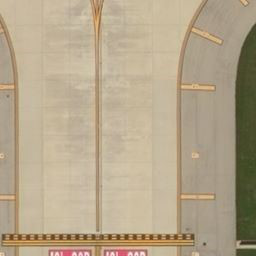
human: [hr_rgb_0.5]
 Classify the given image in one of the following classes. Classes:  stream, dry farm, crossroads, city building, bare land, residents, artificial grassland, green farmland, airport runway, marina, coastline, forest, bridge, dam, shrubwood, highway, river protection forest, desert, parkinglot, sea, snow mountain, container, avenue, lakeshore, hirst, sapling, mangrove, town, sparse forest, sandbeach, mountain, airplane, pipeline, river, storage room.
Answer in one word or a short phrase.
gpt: airport runway